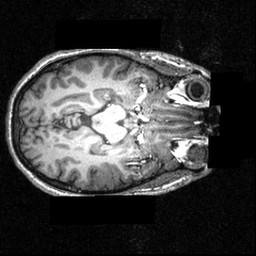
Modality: T1w
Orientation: axial
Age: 21
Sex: female
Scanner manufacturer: siemens
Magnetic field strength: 3.951 T
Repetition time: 1.5 s
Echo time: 0.00335 s